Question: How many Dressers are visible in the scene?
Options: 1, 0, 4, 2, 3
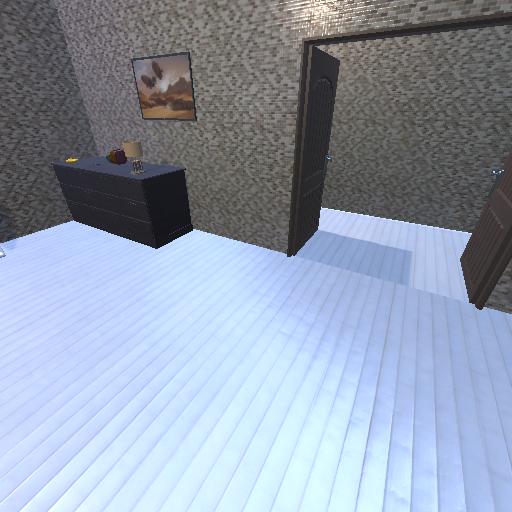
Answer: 1